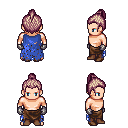
a pixel art fantasy rpg character, male body template, human, light skin, blue tattered cape, robe skirt, white blonde short topknot hairstyle, metal gloves, brown shoes, four views (front, back, left, right), 2x2 character sprite sheet, small pixel art, hard edges, no anti-aliasing